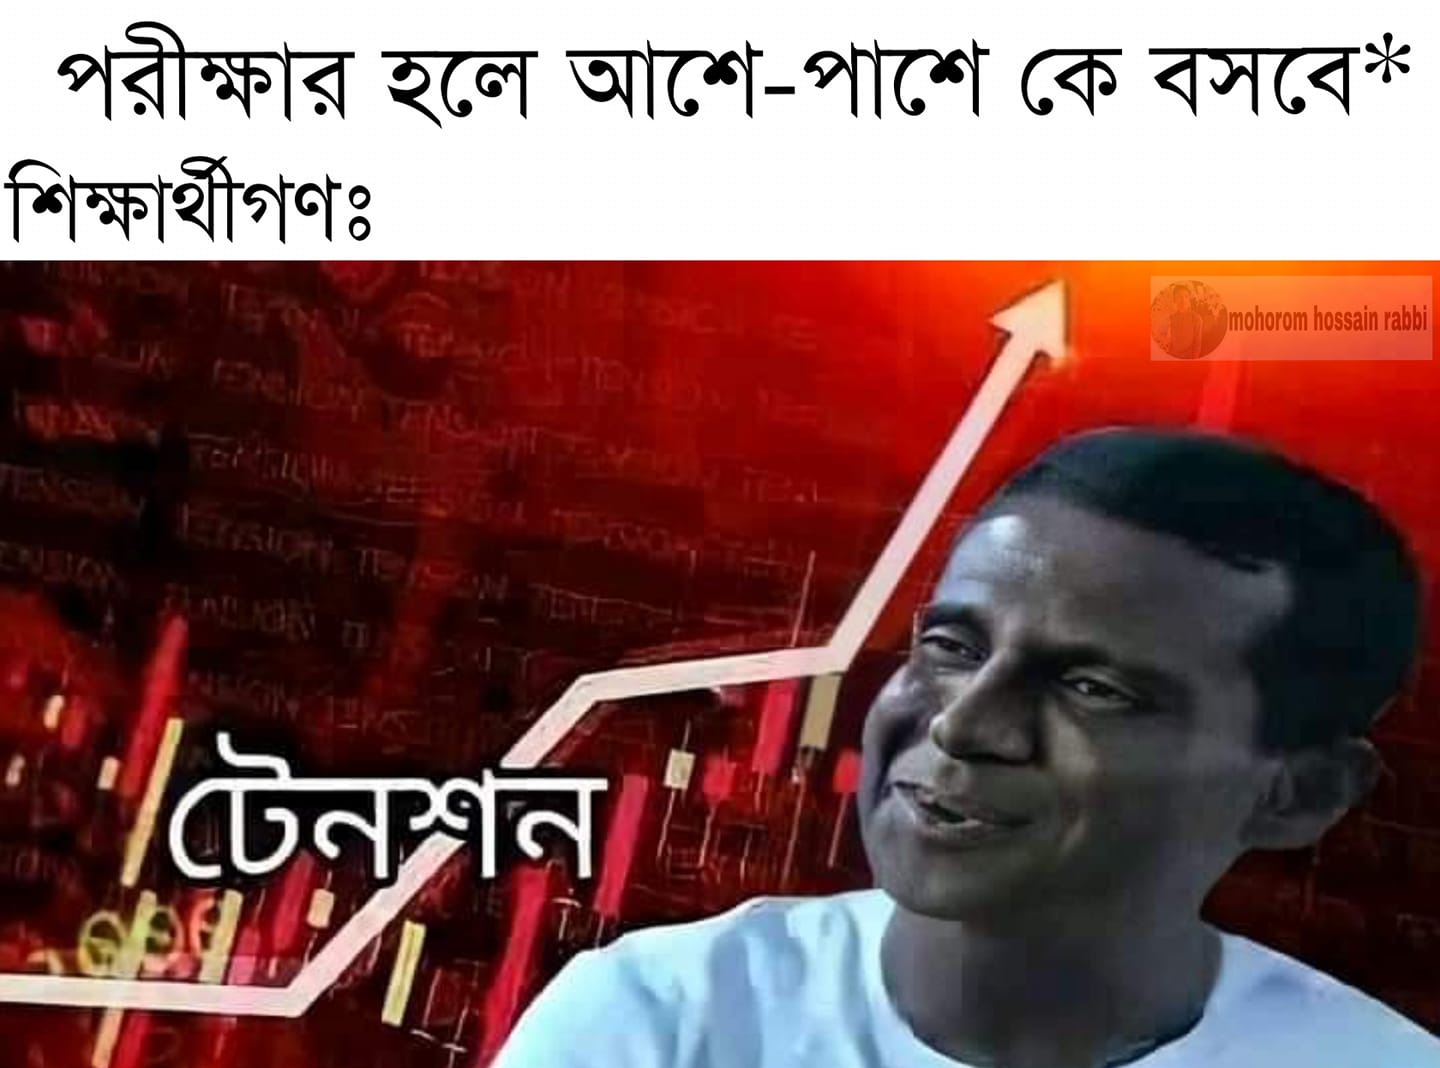
Caption: পরীক্ষার হলে আশে-পাশে কে বসবে*    শিক্ষার্থীগণ:     টেনশন
Label: non-hate